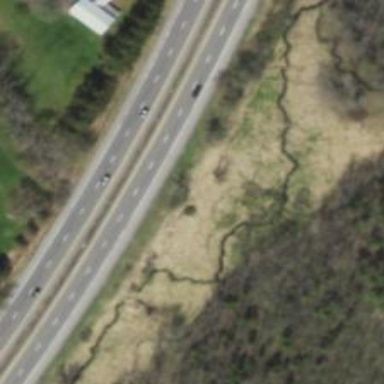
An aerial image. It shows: Trunk highway with expressway features.